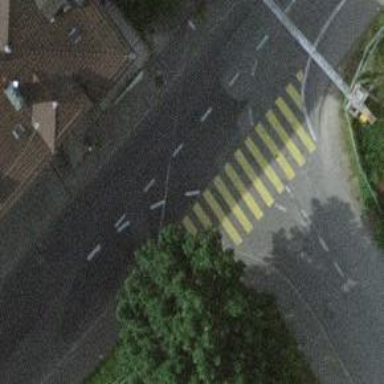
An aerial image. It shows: Kerb barrier.